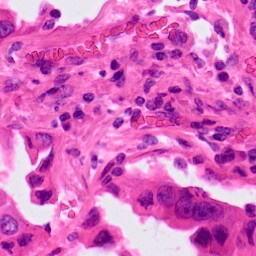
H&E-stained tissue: Lung